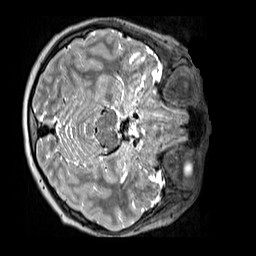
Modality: T2w
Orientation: axial
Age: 11
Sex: male
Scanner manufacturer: siemens
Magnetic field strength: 3 T
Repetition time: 3.2 s
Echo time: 0.408 s